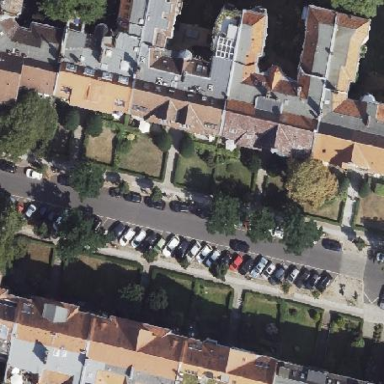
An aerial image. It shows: Street-side parking available in parallel orientation.